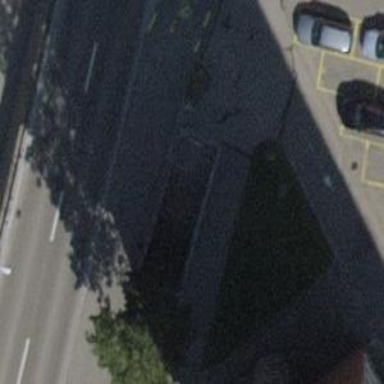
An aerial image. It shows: Steps with asphalt surface.